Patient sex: M
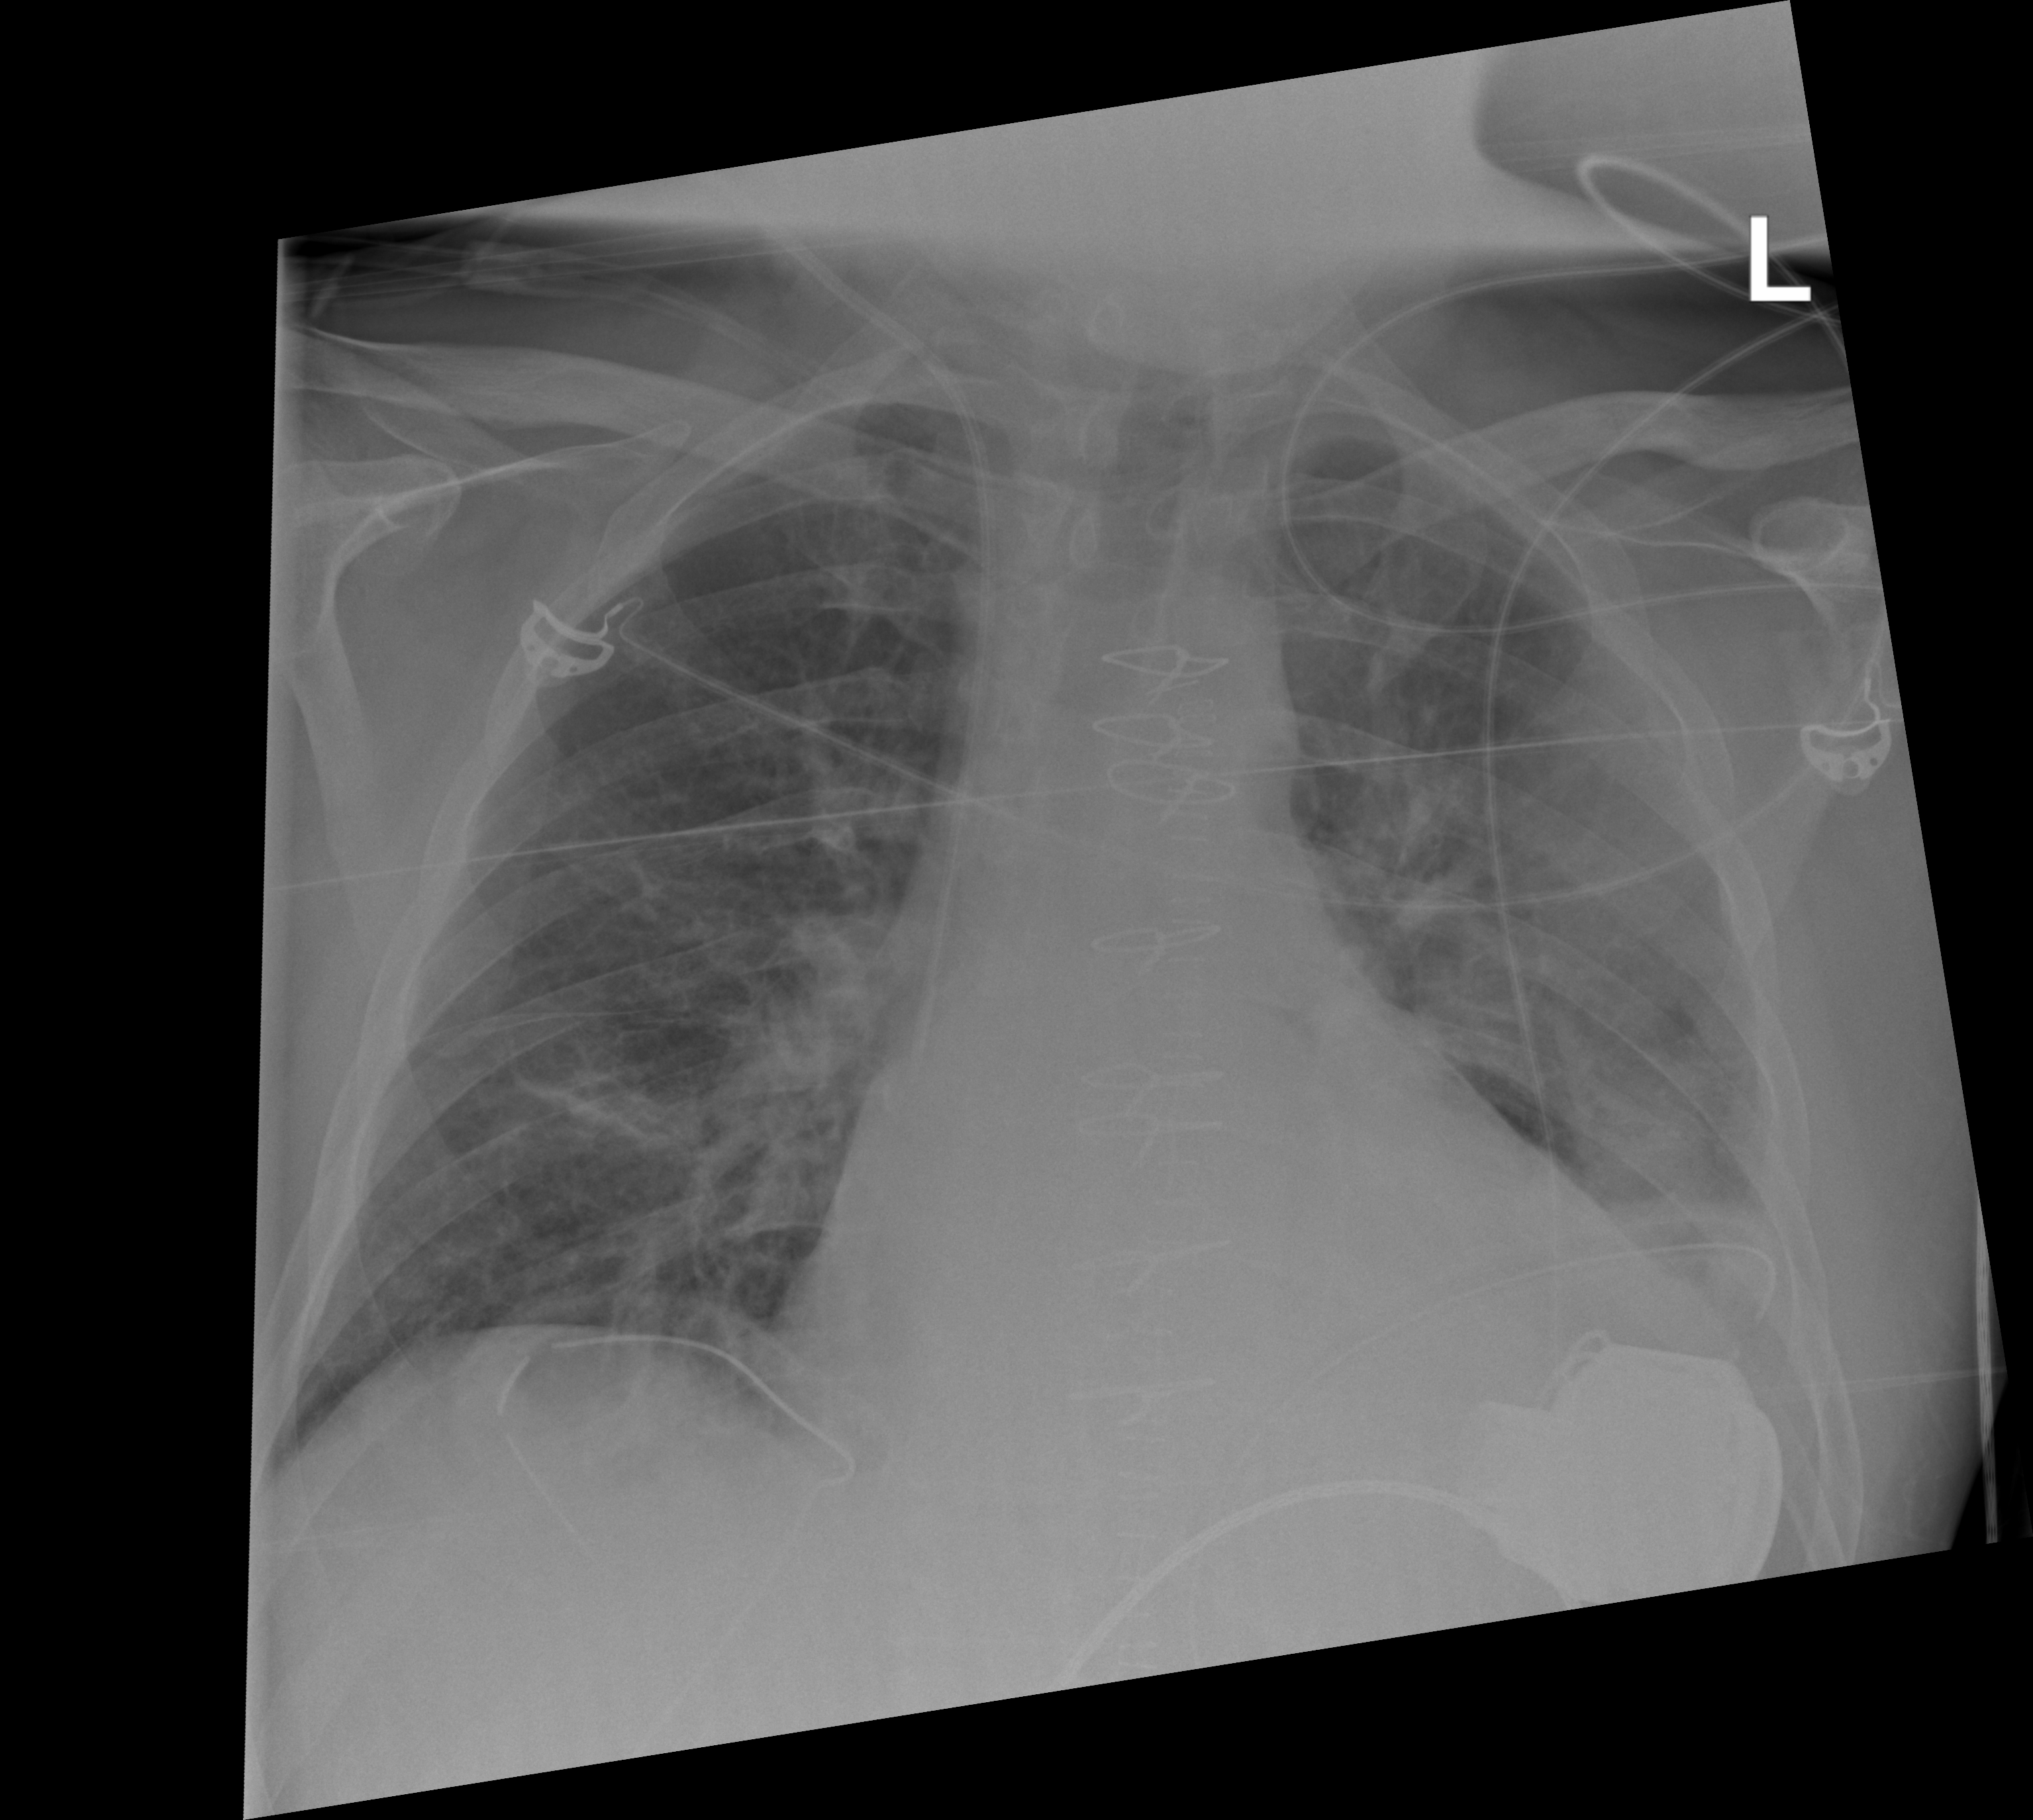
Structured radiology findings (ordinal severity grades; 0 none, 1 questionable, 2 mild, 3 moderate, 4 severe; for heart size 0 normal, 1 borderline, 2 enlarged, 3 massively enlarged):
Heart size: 2
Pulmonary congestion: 2
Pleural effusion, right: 0
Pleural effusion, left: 2
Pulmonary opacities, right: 0
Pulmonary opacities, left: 3
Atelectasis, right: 2
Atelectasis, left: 3